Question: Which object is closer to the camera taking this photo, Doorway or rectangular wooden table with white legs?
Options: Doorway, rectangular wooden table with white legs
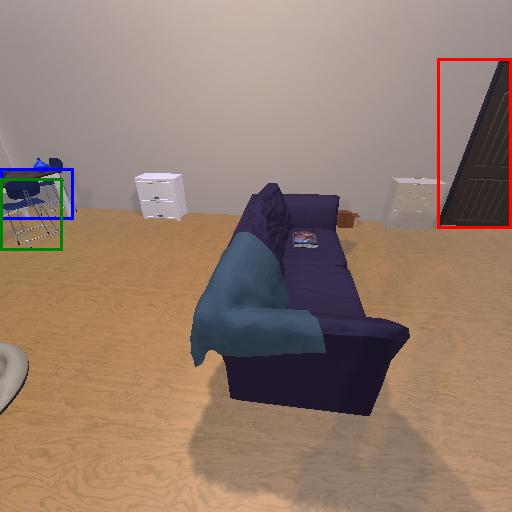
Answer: Doorway